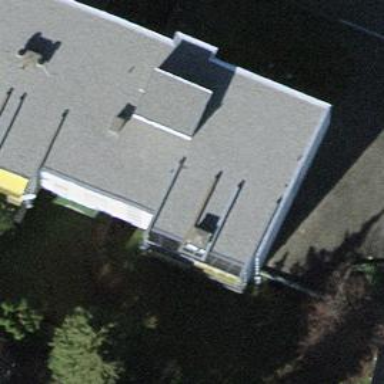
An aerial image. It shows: Commercial building with flat roof.